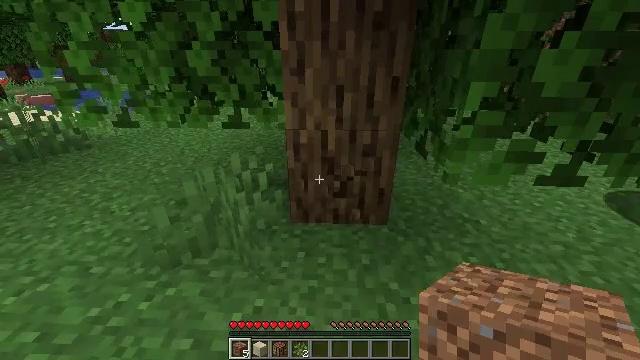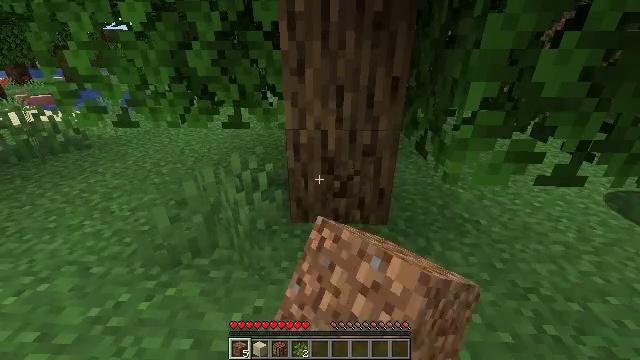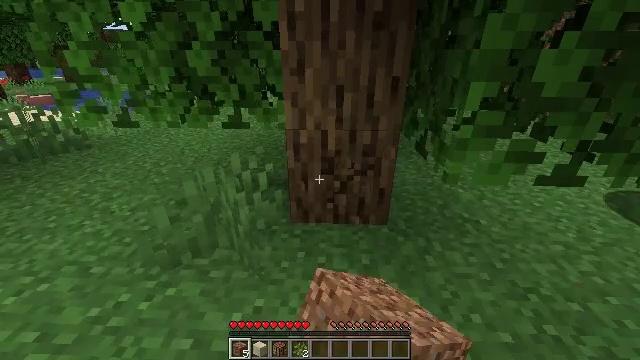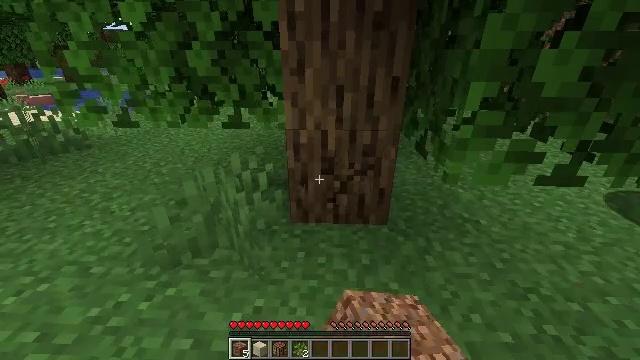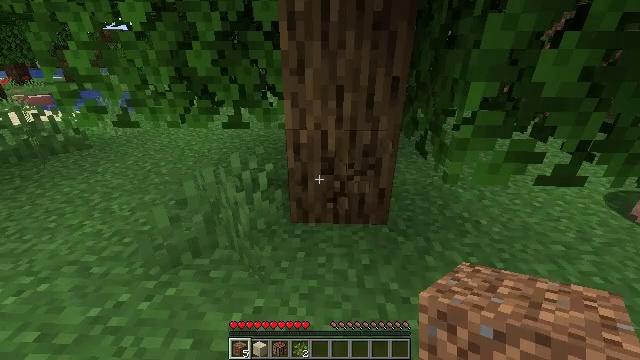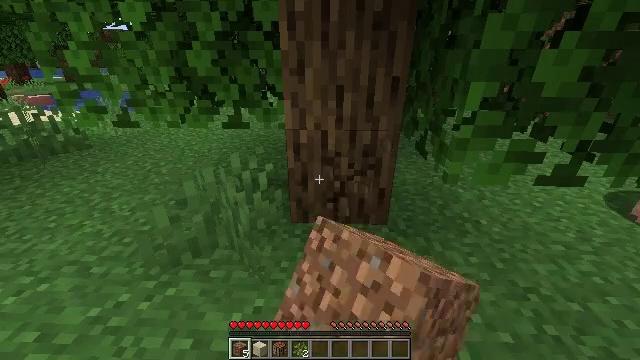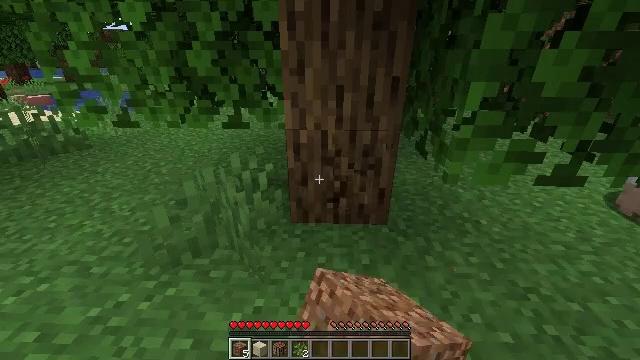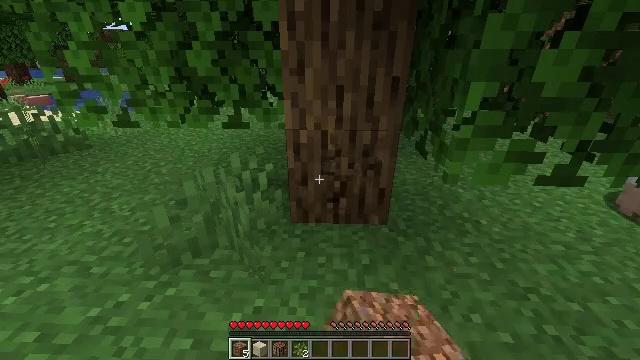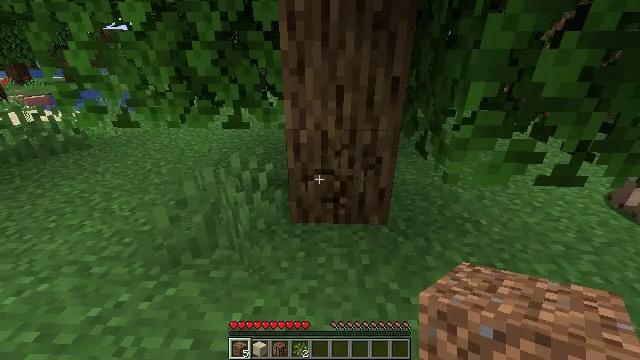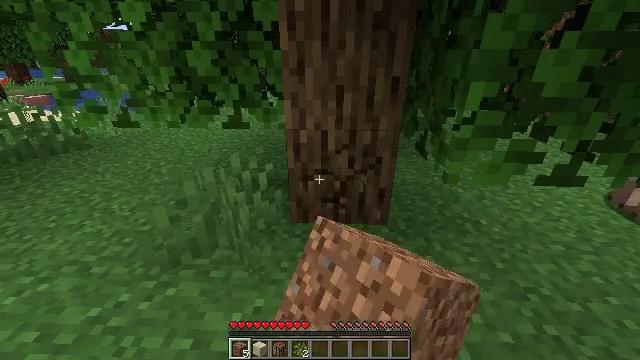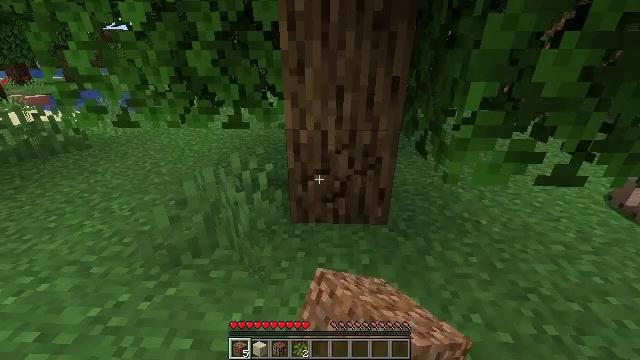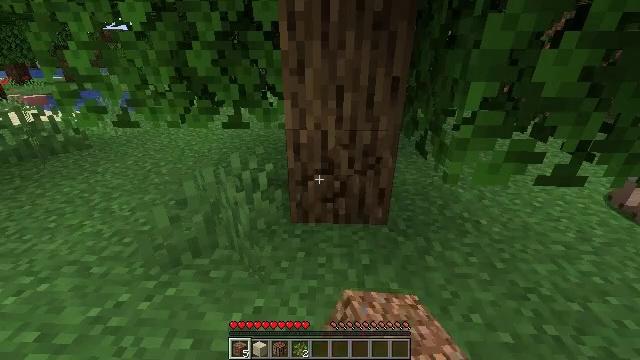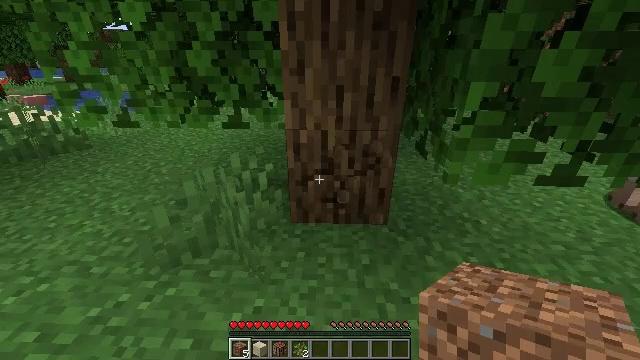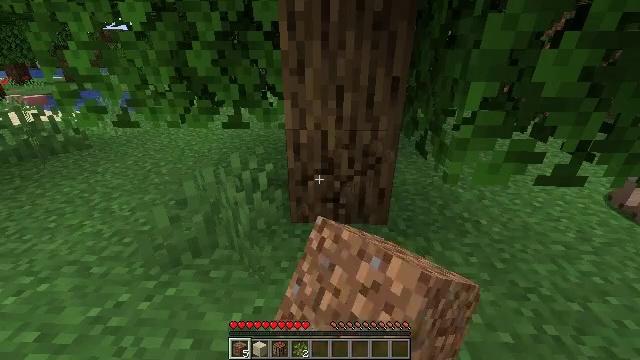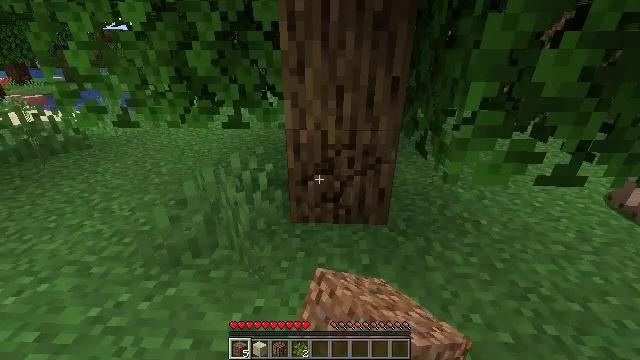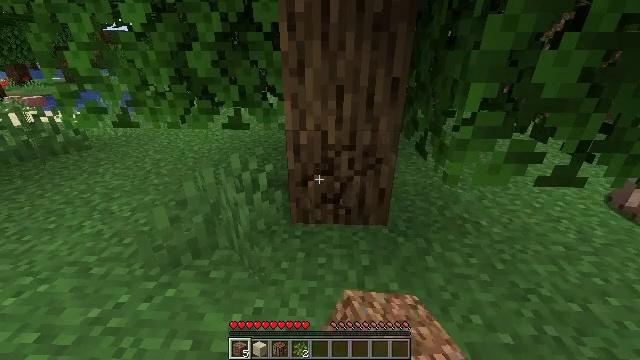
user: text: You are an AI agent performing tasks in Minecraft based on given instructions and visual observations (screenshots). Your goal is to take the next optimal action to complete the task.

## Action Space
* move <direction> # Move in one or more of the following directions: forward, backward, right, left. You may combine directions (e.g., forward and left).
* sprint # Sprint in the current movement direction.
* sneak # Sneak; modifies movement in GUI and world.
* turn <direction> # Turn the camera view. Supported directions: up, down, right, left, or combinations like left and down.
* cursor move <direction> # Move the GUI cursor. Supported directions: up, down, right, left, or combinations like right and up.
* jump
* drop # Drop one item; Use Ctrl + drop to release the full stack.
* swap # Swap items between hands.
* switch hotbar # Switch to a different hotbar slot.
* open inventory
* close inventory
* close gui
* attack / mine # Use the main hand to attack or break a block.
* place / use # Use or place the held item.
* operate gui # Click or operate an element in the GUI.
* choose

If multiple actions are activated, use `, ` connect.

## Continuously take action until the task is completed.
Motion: motion action
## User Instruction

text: Cut down the tree and harvest oak logs.
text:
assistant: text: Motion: attack / mine
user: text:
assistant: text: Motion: attack / mine
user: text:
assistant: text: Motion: attack / mine
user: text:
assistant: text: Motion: attack / mine
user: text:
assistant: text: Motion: attack / mine
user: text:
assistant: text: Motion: attack / mine
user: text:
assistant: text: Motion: attack / mine
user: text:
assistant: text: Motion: attack / mine
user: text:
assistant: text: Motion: attack / mine
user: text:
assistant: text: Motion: attack / mine
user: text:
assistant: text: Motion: attack / mine
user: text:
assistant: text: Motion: attack / mine
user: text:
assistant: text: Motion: attack / mine
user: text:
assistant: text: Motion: attack / mine
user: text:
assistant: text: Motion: attack / mine
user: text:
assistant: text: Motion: attack / mine
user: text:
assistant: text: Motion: attack / mine
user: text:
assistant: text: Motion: attack / mine
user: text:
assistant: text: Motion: attack / mine
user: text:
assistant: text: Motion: attack / mine
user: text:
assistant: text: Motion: attack / mine
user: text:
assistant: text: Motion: attack / mine
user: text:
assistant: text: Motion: attack / mine
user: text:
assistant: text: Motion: attack / mine
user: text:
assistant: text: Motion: attack / mine
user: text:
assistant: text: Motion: attack / mine
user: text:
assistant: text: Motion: attack / mine
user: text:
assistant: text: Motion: attack / mine
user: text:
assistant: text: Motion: attack / mine
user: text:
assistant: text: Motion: attack / mine